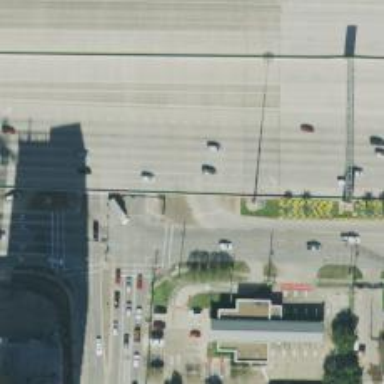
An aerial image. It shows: Frontage road that is classified as secondary link.